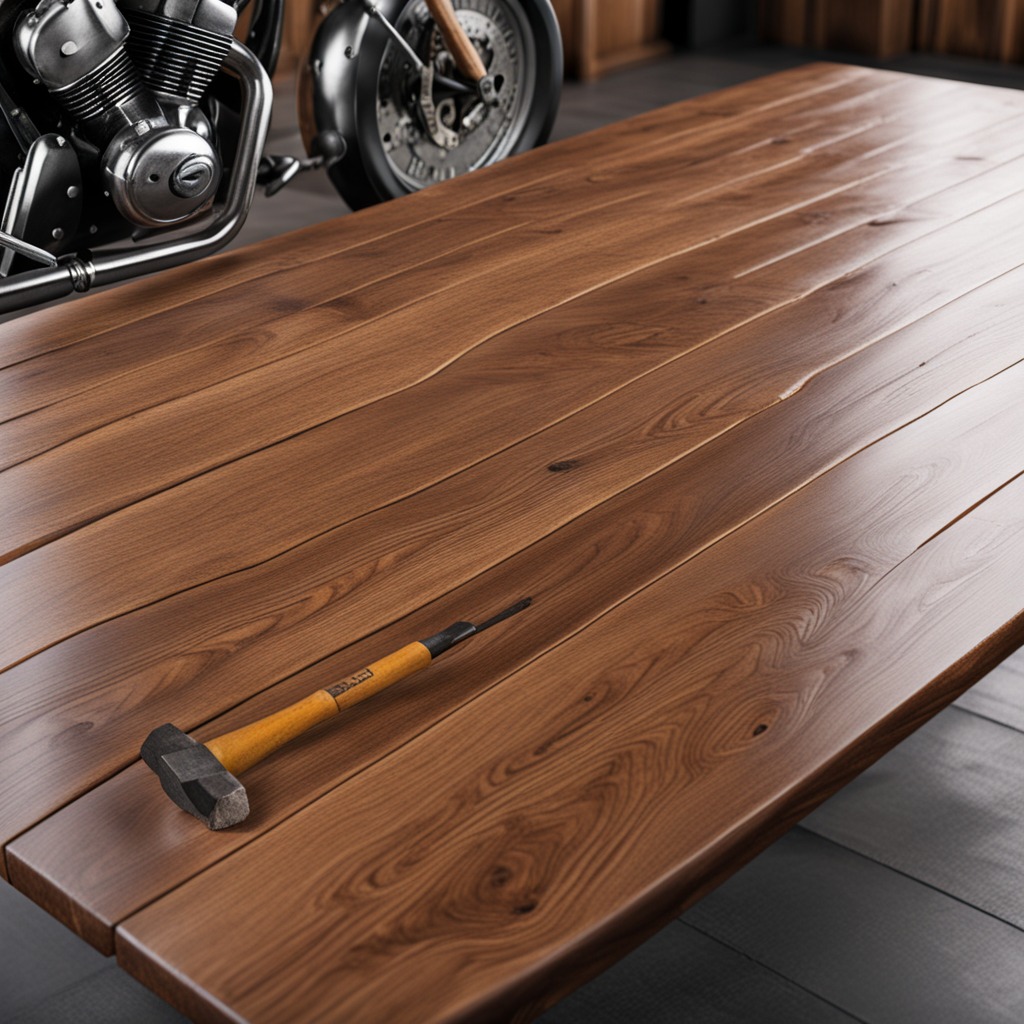
A hammer is lying on the oil-spilled wooden table in a vintage motorcycle garage.